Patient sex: M
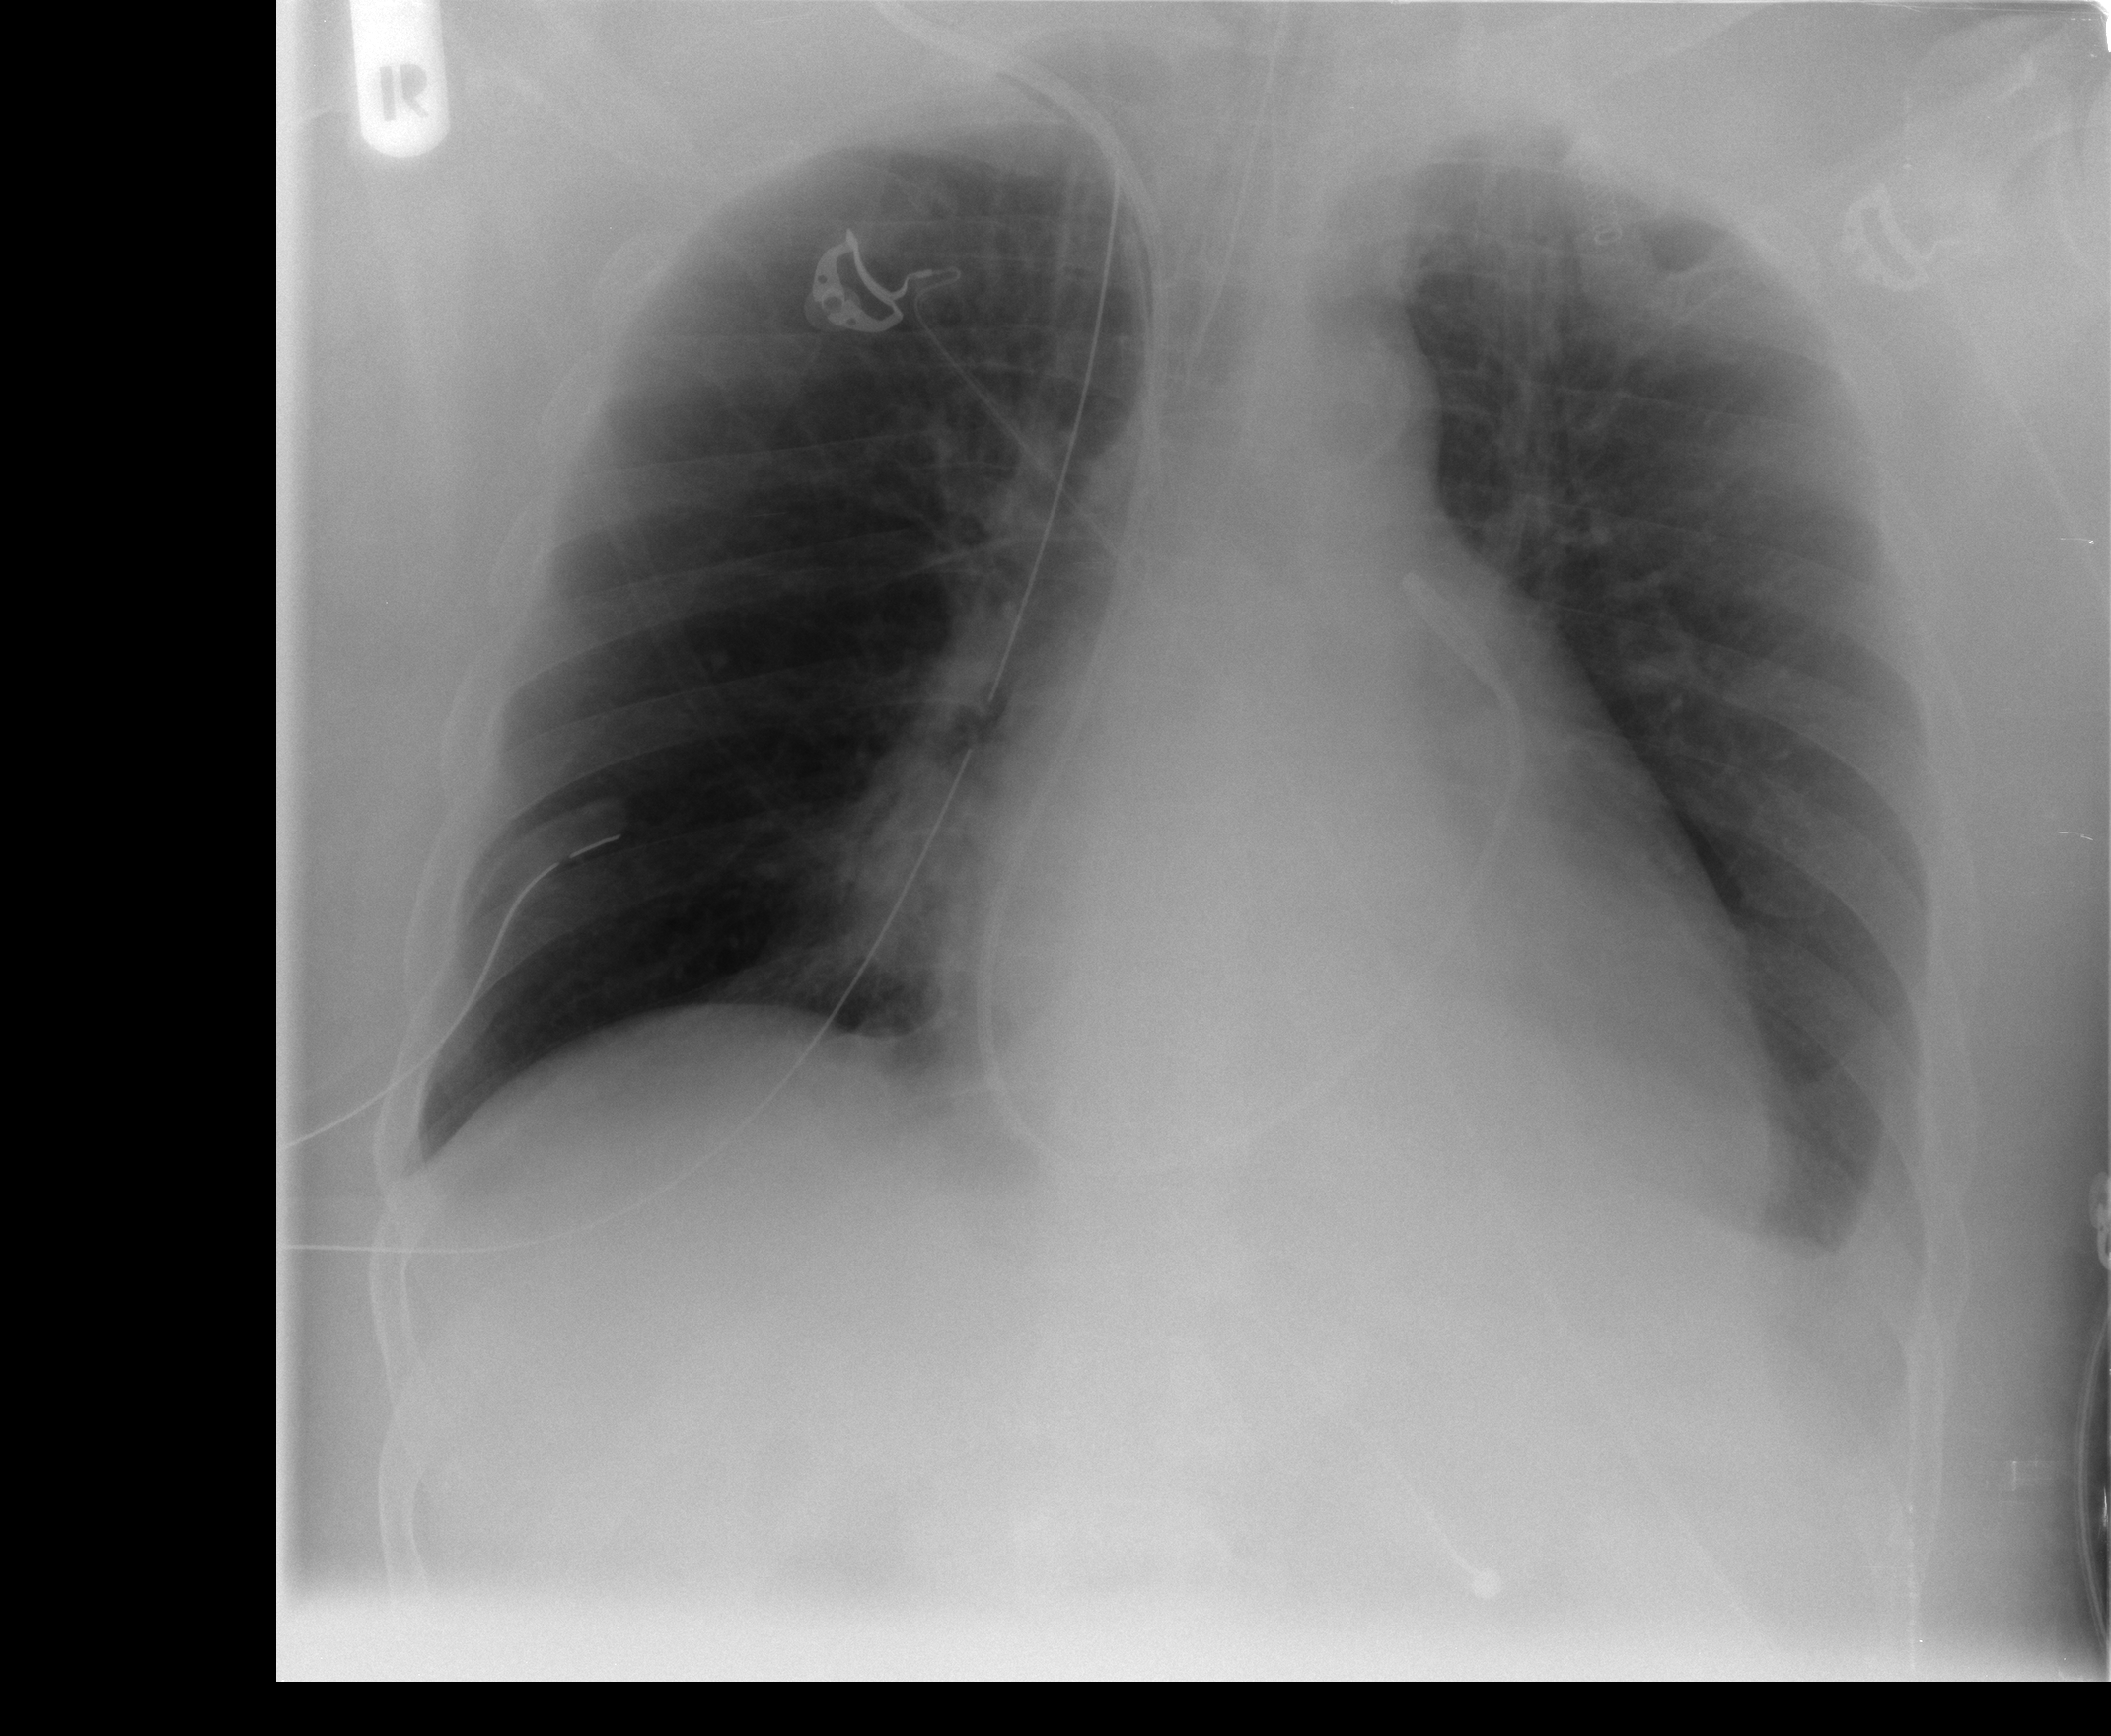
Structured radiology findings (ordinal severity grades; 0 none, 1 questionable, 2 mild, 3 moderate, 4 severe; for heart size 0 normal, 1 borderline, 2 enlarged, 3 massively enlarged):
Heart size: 2
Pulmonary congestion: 0
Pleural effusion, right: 0
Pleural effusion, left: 2
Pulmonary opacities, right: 0
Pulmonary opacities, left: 0
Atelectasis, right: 0
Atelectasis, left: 2